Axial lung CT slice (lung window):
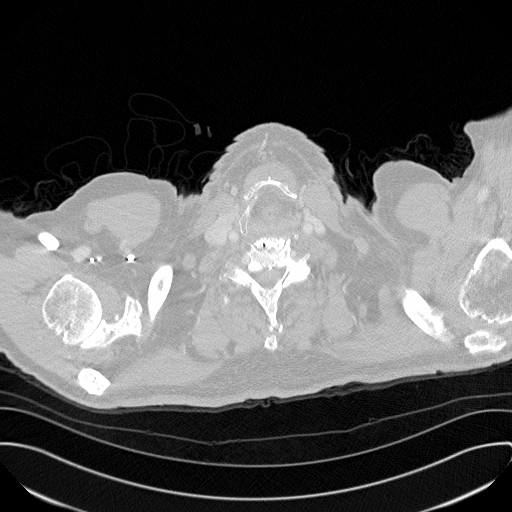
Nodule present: no